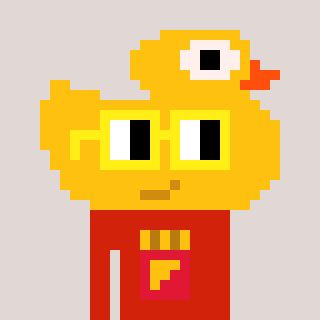
a pixel art character with square yellow glasses, a ducky-shaped head and a red-colored body on a warm background